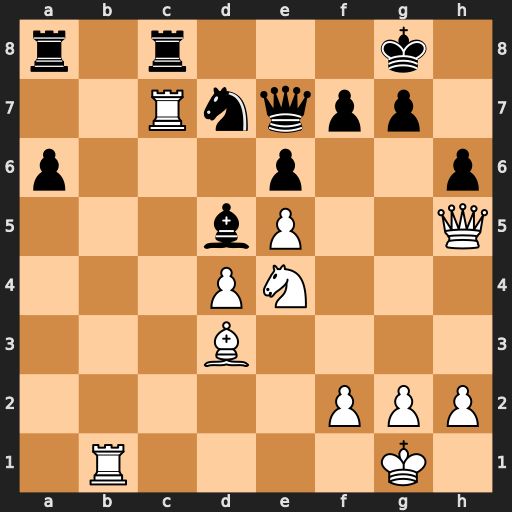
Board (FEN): r1r3k1/2Rnqpp1/p3p2p/3bP2Q/3PN3/3B4/5PPP/1R4K1
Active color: w
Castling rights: -
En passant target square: -
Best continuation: Rxd7 Qxd7 Nf6+ Kh8 Nxd7